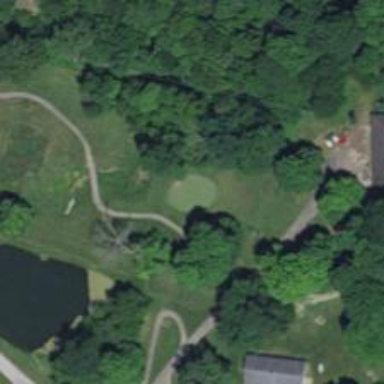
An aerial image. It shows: View of golf hole.